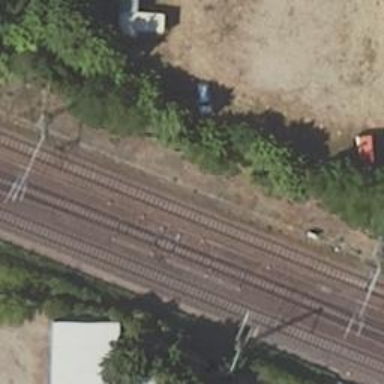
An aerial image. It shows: Railway switch with the turnout on the left side.